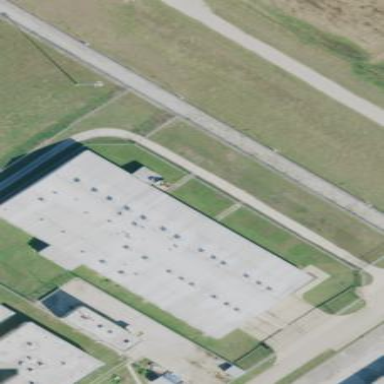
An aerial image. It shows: Prison building with gabled roof.